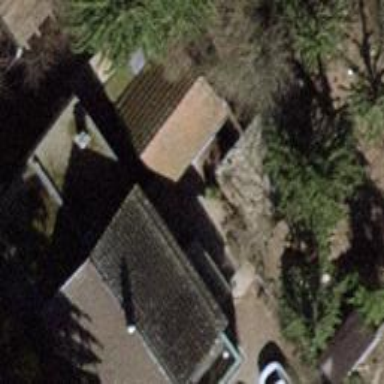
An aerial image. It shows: Shed building.